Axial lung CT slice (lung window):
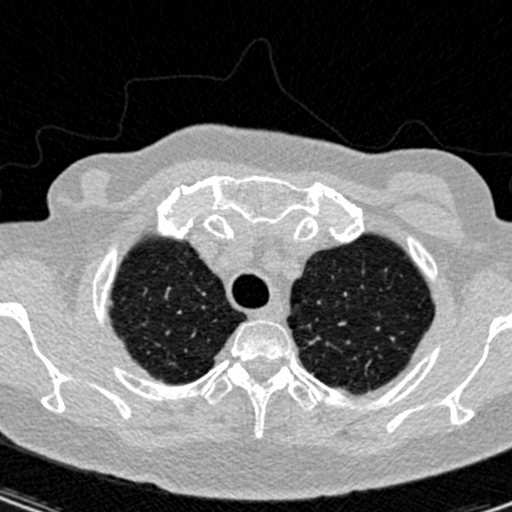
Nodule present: no